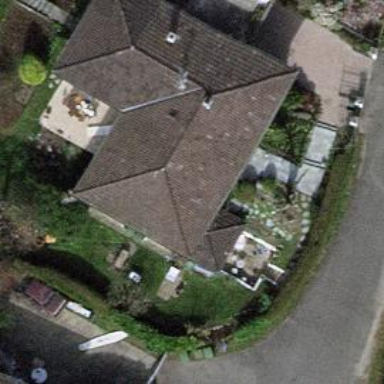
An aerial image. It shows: Detached building.